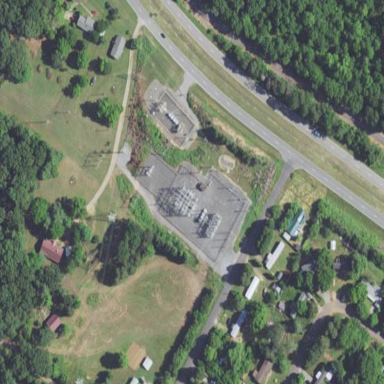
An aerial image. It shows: Distribution power substation secured by fence.